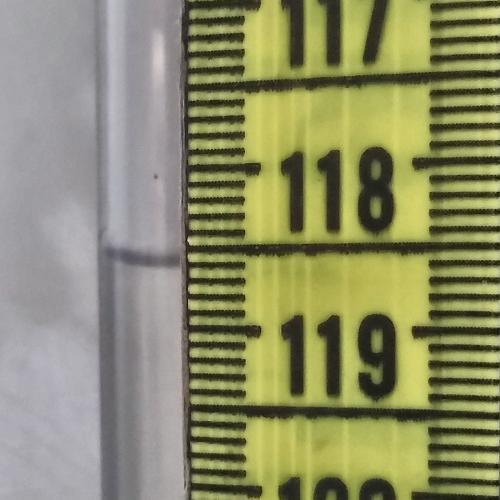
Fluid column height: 118.6 cm